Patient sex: F
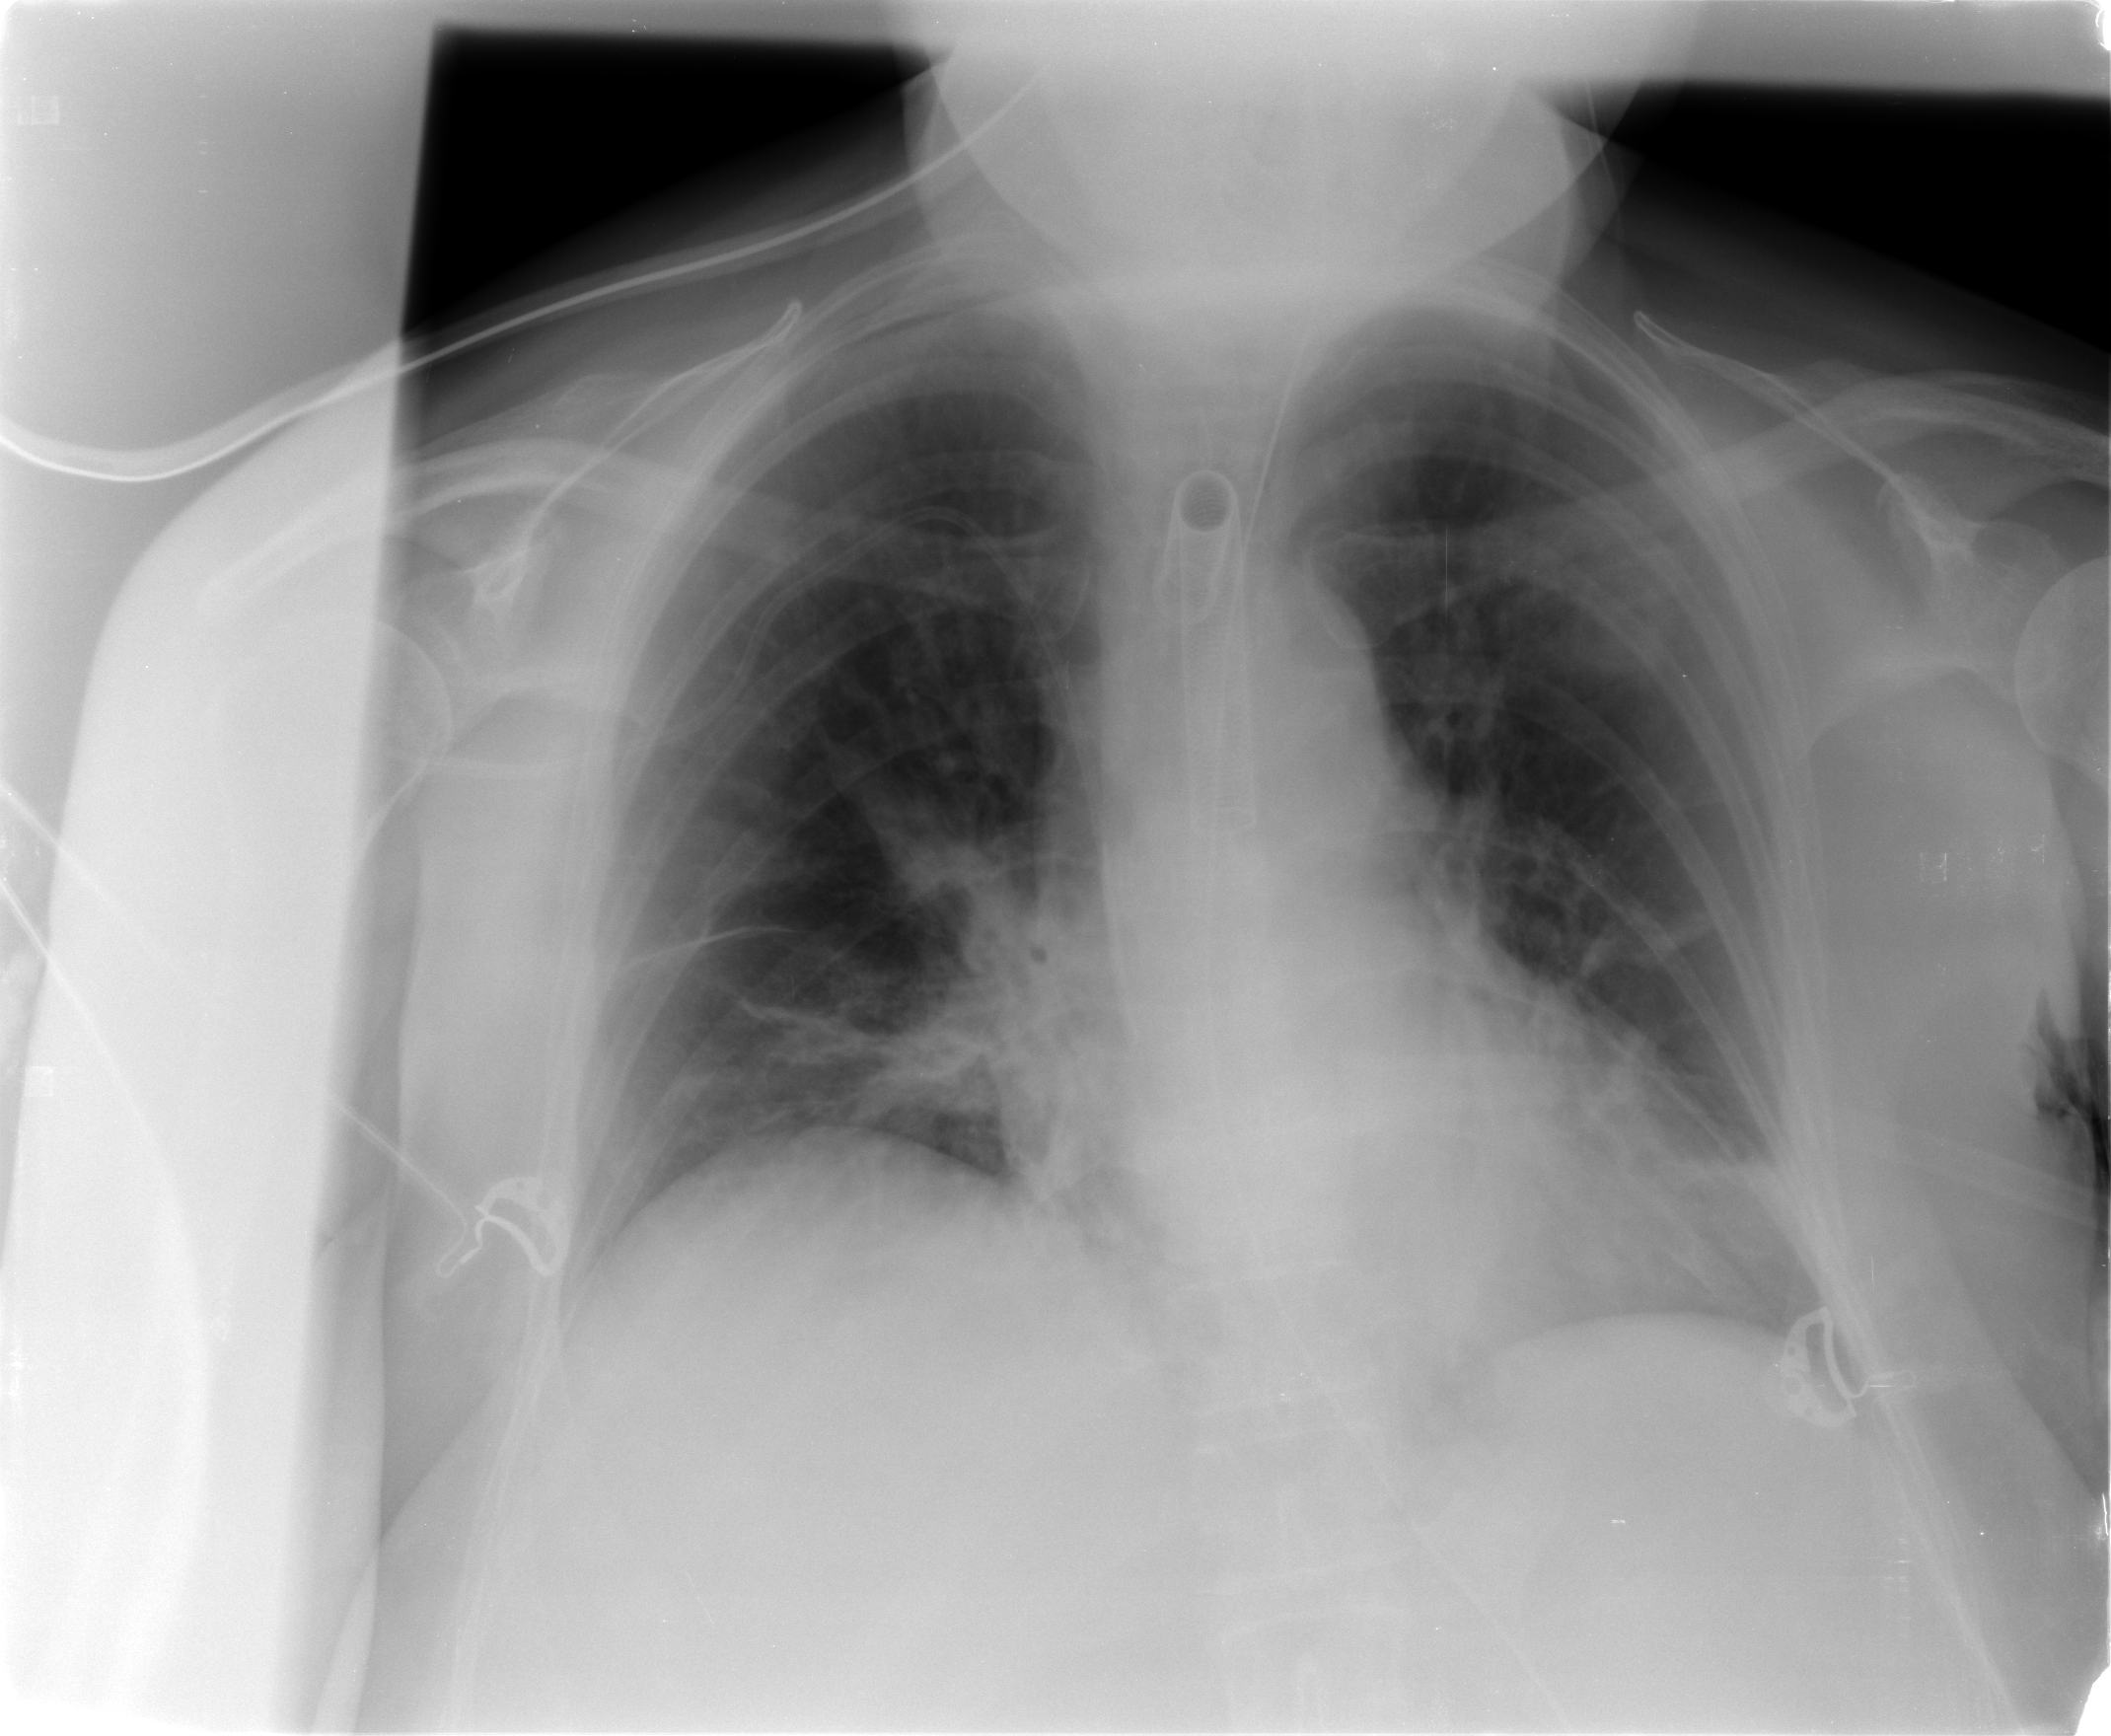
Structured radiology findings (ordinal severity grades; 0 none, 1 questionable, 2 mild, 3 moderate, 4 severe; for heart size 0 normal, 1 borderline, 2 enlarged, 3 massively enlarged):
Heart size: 1
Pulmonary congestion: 2
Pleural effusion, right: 0
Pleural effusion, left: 1
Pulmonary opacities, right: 2
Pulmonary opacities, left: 0
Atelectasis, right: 2
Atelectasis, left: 2